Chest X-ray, AP view. Patient: 40 years old, sex F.
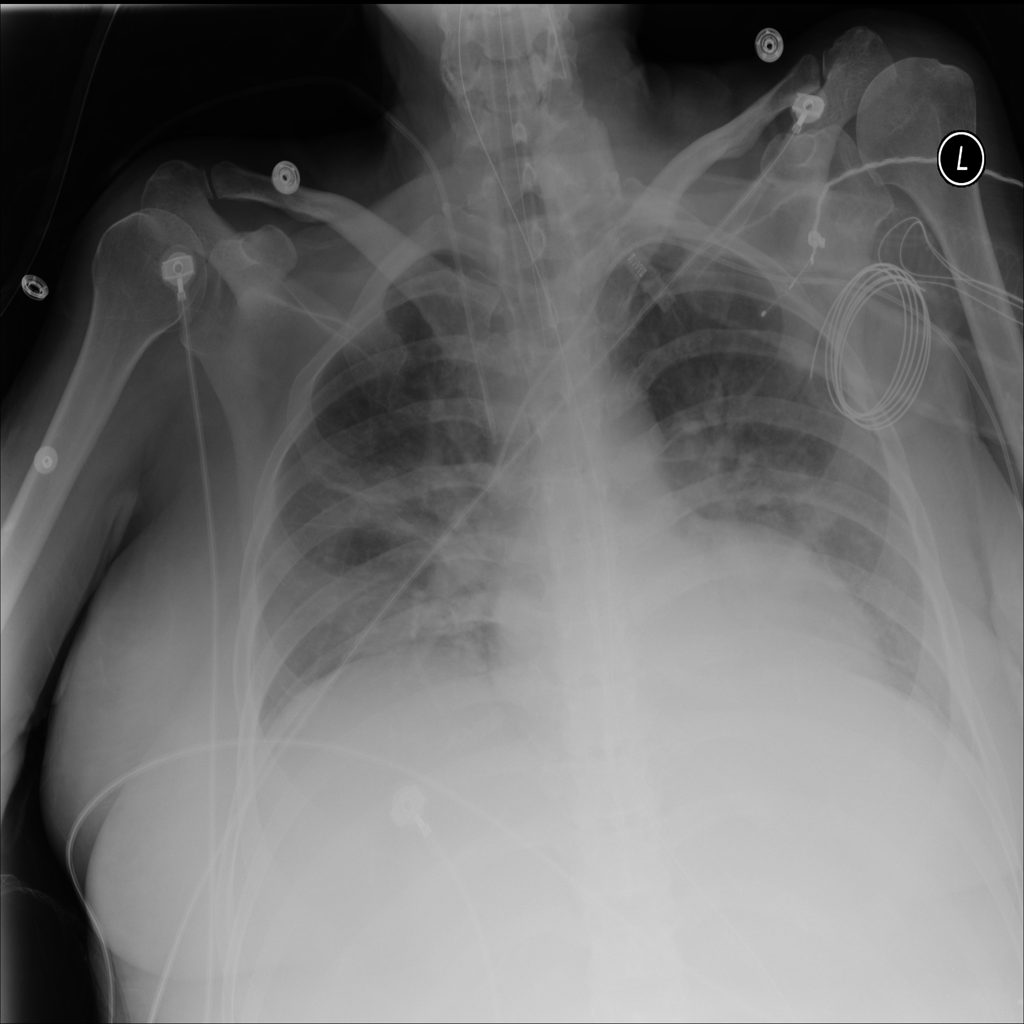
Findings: Infiltration